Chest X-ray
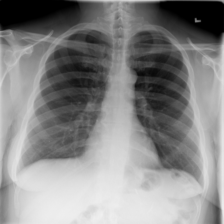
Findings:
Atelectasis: negative
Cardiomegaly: negative
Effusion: negative
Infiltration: negative
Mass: negative
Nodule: negative
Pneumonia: negative
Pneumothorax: negative
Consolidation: negative
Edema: negative
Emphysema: negative
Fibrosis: negative
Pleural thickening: negative
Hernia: negative